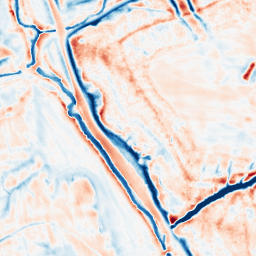
Category: edge_preserving
Decomposition family: bilateral
Decomposition parameters: d: 21
sigma_color: 25
sigma_space: 100
Upsampling method: bilinear
Upsampling parameters: scale: 4
Upsampling scale: 4